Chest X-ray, PA view. Patient: 9 years old, sex M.
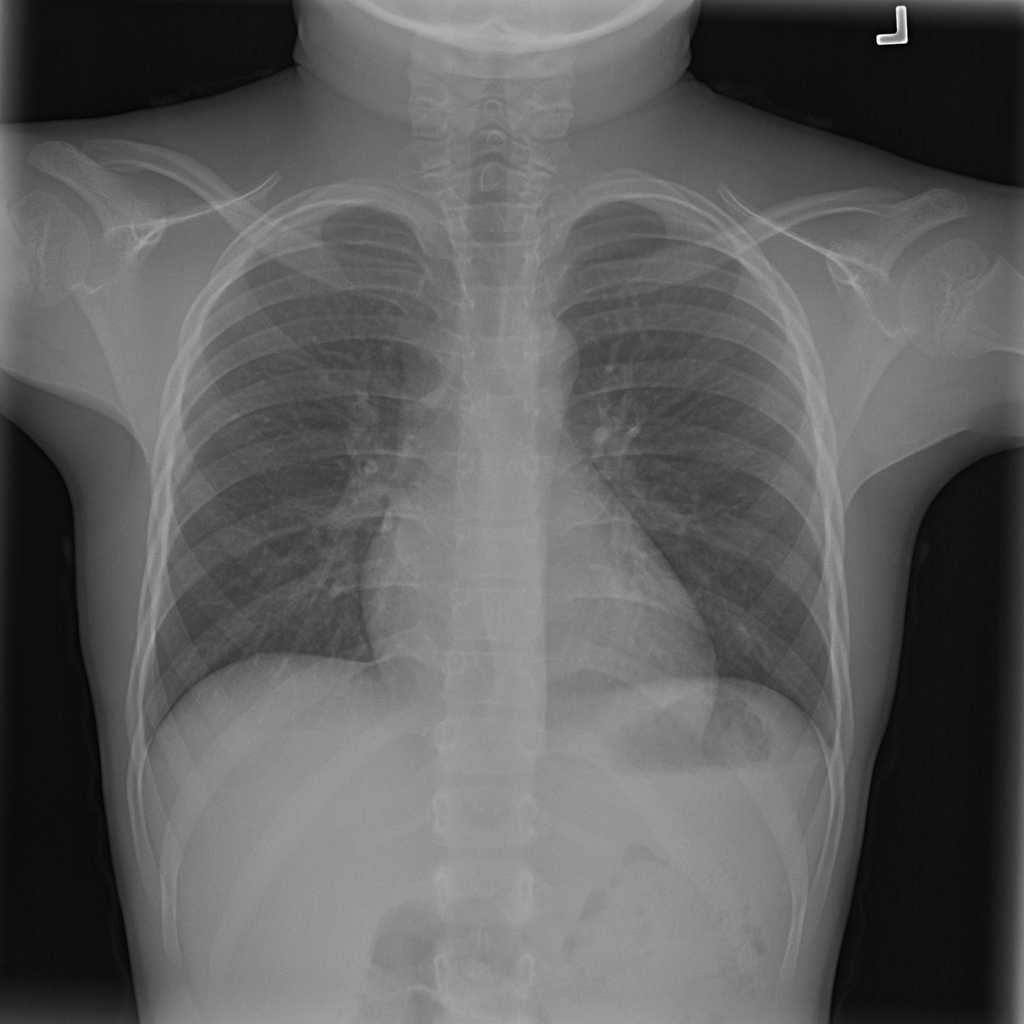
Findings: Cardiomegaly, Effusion